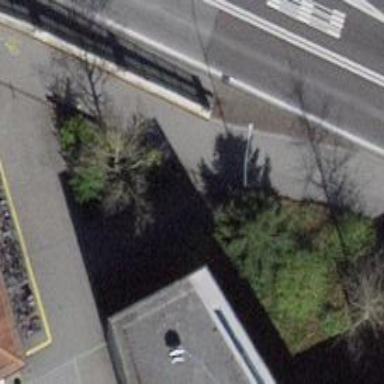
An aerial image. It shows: Bollard barrier.